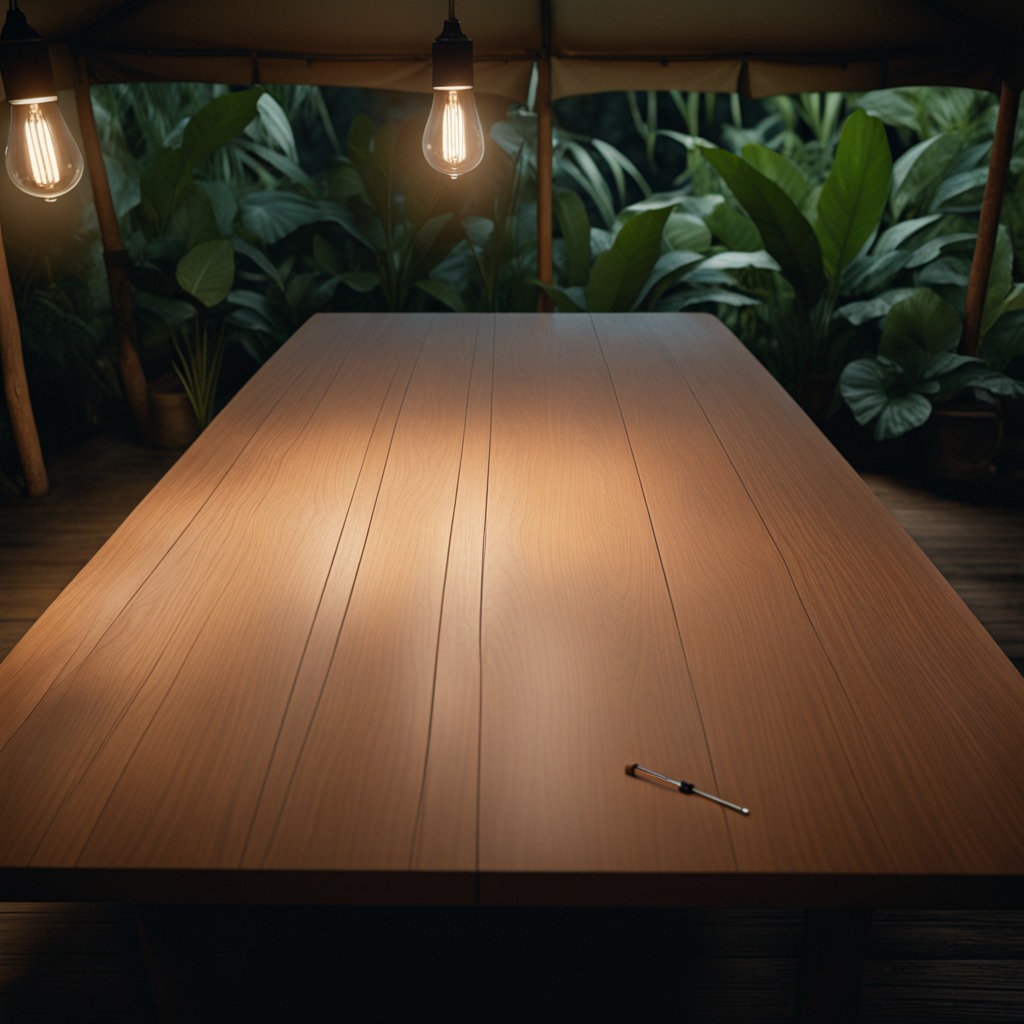
A screwdriver is lying on a wooden table inside a jungle field workshop tent at night.